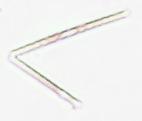
Label: Thalassionema